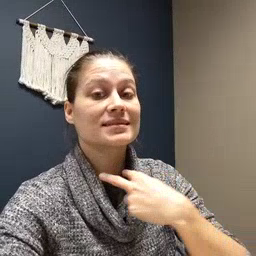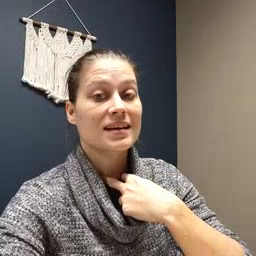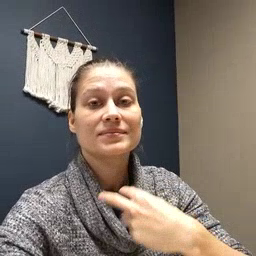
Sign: stuck